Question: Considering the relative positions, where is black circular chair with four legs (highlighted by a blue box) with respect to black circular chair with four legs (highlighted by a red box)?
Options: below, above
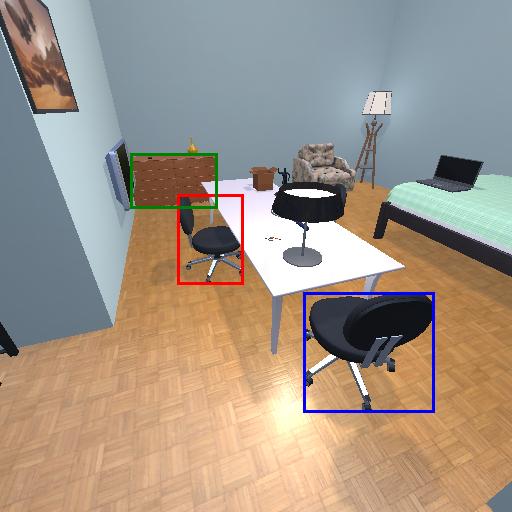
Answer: below